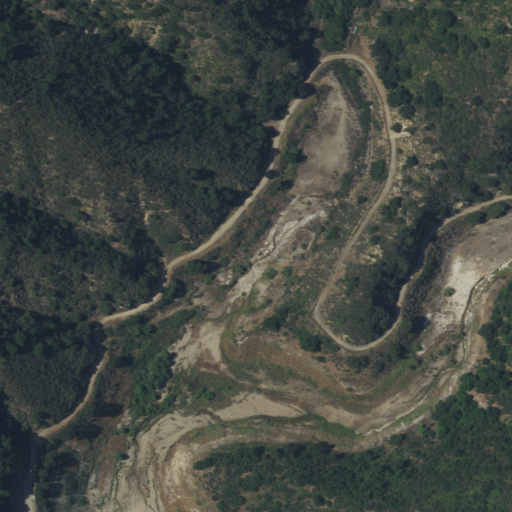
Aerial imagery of valley in California named Monroe Canyon containing shrub, herbaceous wetlands, woody wetlands, and open water